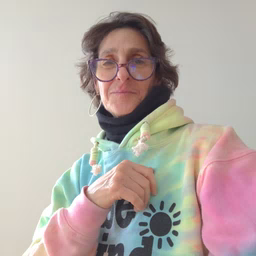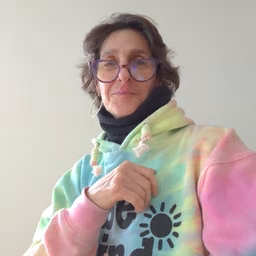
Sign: morning